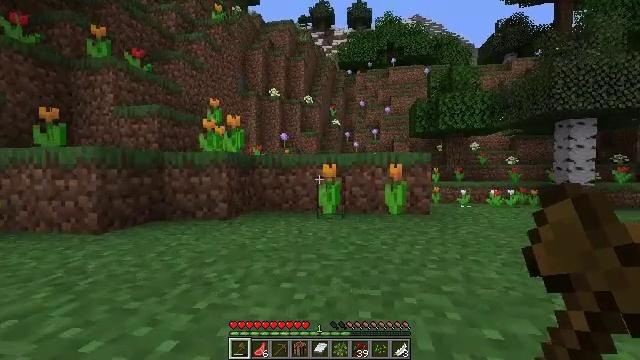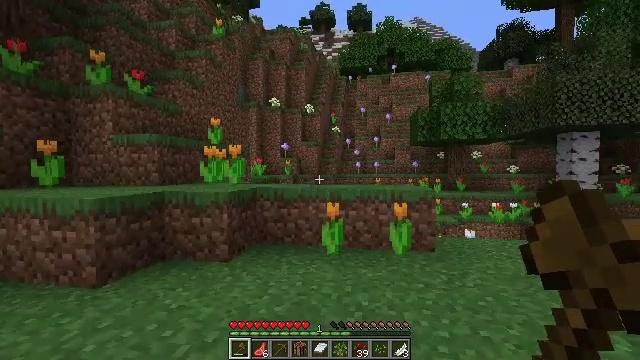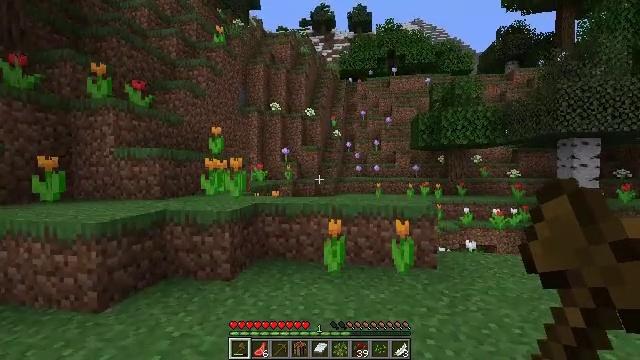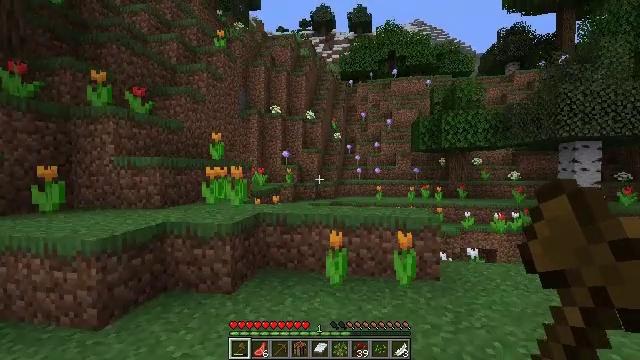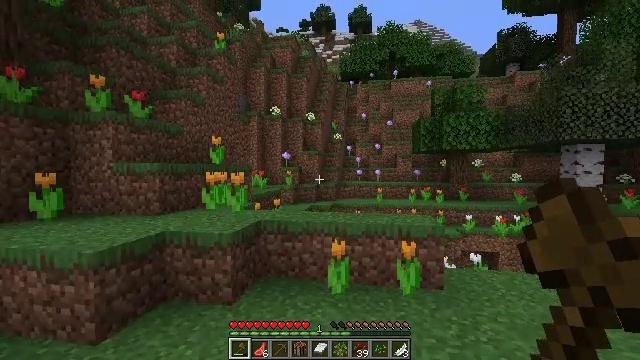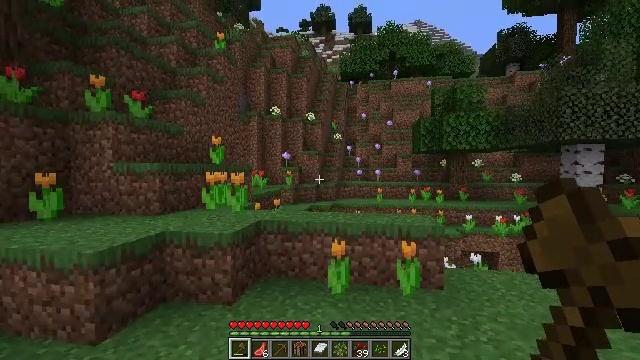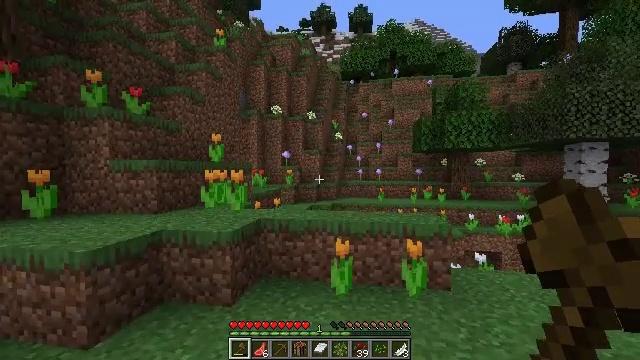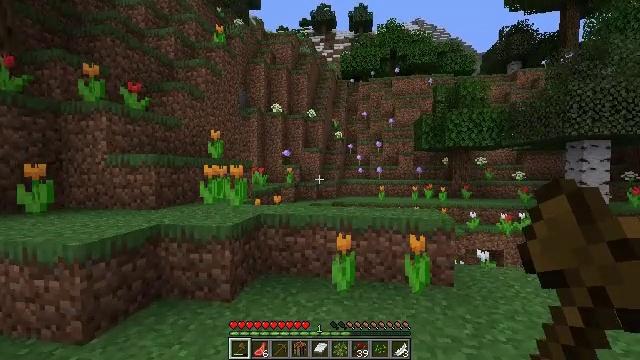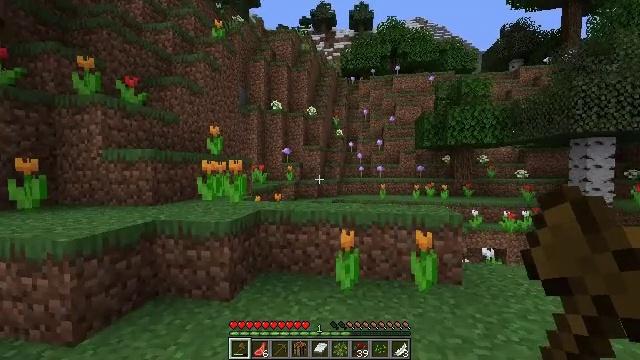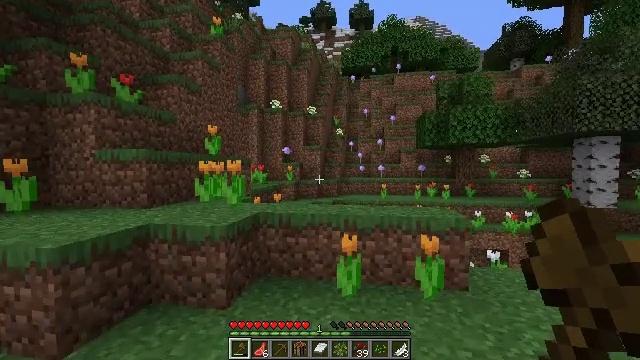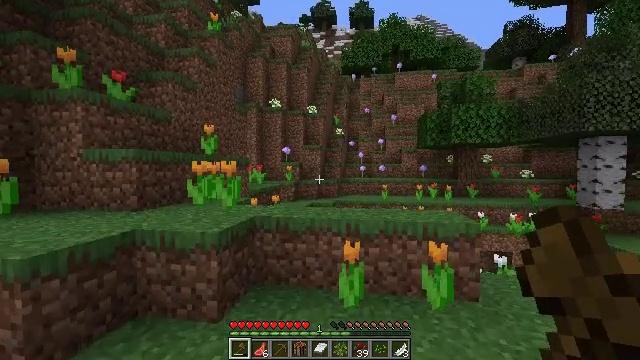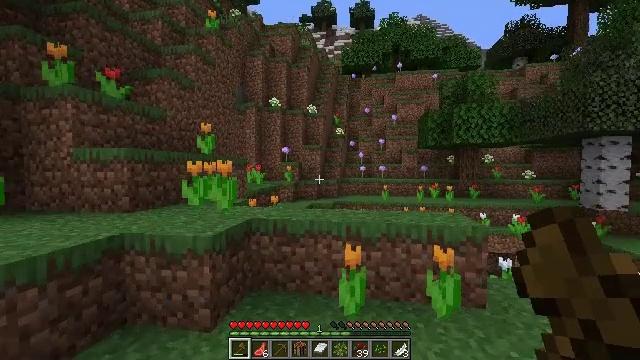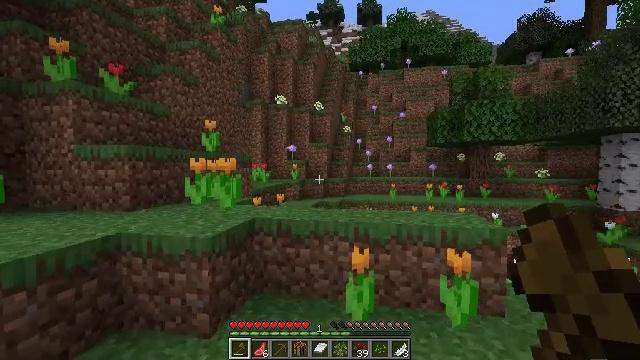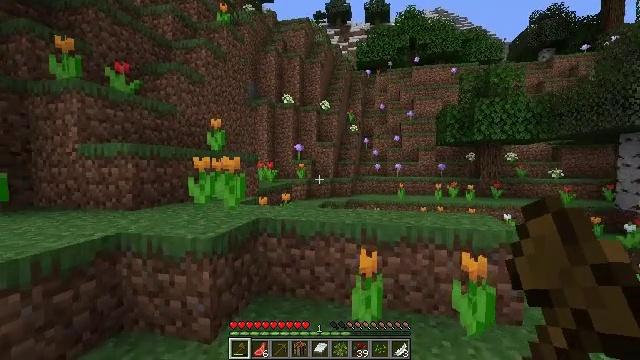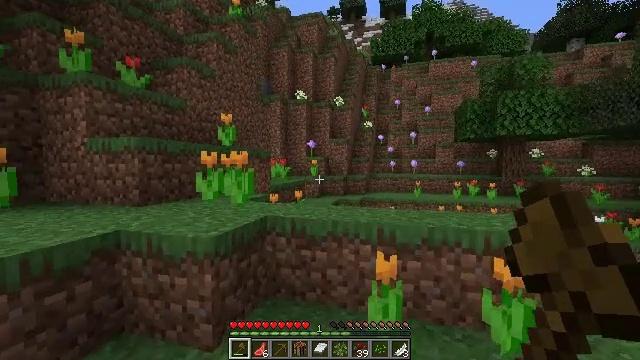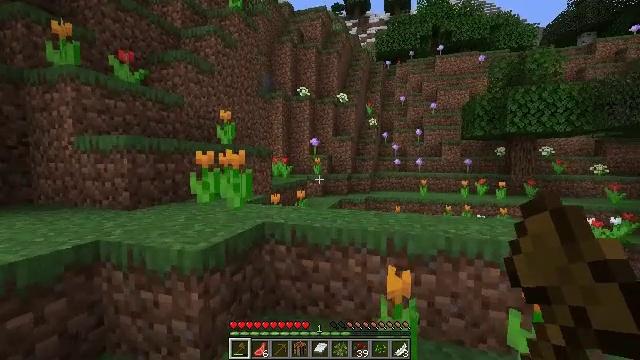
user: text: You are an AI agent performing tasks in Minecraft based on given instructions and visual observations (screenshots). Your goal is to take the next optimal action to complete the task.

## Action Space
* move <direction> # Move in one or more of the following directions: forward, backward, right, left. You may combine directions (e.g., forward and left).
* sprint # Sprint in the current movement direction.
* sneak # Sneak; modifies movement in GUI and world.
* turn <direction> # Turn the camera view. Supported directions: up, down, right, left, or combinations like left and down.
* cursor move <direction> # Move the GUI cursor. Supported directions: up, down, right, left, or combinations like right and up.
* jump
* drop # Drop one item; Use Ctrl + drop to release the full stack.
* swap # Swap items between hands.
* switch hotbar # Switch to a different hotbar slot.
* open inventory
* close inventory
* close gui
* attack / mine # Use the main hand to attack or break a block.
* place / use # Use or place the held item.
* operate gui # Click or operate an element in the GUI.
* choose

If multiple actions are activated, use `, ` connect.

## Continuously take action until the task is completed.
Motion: motion action
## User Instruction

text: Remove red sand to use for crafting or building.
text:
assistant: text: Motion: move forward, jump
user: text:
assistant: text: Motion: move forward, jump
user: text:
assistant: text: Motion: move forward
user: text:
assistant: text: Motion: move forward
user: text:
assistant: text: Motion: move forward
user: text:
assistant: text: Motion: move forward
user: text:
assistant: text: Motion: move forward
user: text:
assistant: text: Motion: move forward
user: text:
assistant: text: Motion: move forward
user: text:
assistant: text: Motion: move forward
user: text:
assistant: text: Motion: move forward
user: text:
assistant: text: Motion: move forward, turn left
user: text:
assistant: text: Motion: move forward, turn left
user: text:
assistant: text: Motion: move forward, turn left
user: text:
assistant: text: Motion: move forward
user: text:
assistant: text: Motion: move forward
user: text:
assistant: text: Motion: move forward
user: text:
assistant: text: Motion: move forward
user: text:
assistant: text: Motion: move forward
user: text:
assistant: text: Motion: move forward
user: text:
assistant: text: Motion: move forward
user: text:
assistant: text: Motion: move forward
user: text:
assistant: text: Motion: move forward
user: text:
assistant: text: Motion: move forward
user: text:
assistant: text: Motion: move forward
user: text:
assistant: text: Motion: move forward
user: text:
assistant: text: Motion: move forward
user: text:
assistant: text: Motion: move forward
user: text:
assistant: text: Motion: move forward
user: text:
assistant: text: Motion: move forward, jump